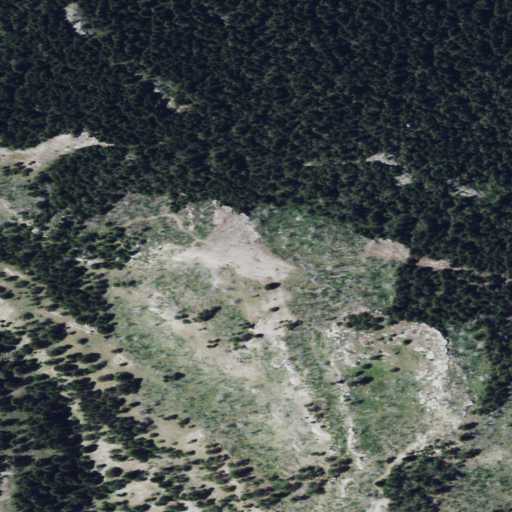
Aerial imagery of mountain in Montana named Oka Butte containing evergreen forest, shrub, and grassland